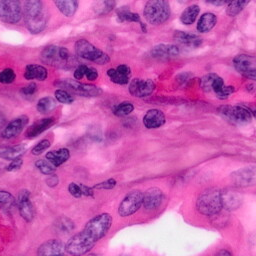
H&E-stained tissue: Pancreatic